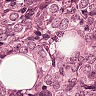
Metastatic tissue present: yes